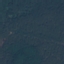
Land use / land cover class: Forest